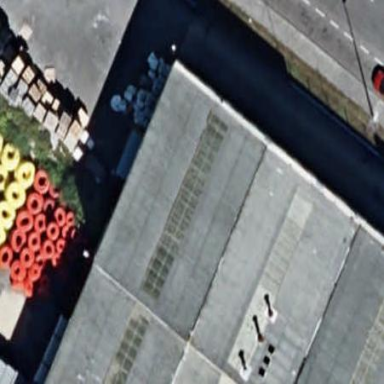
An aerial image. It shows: Warehouse building.